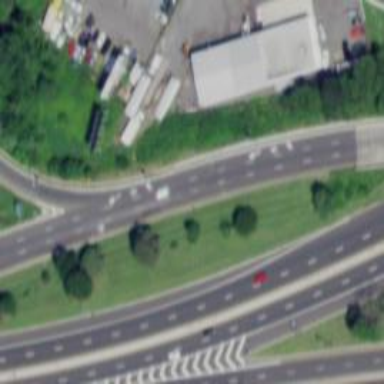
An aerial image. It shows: Motorway junction.